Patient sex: F
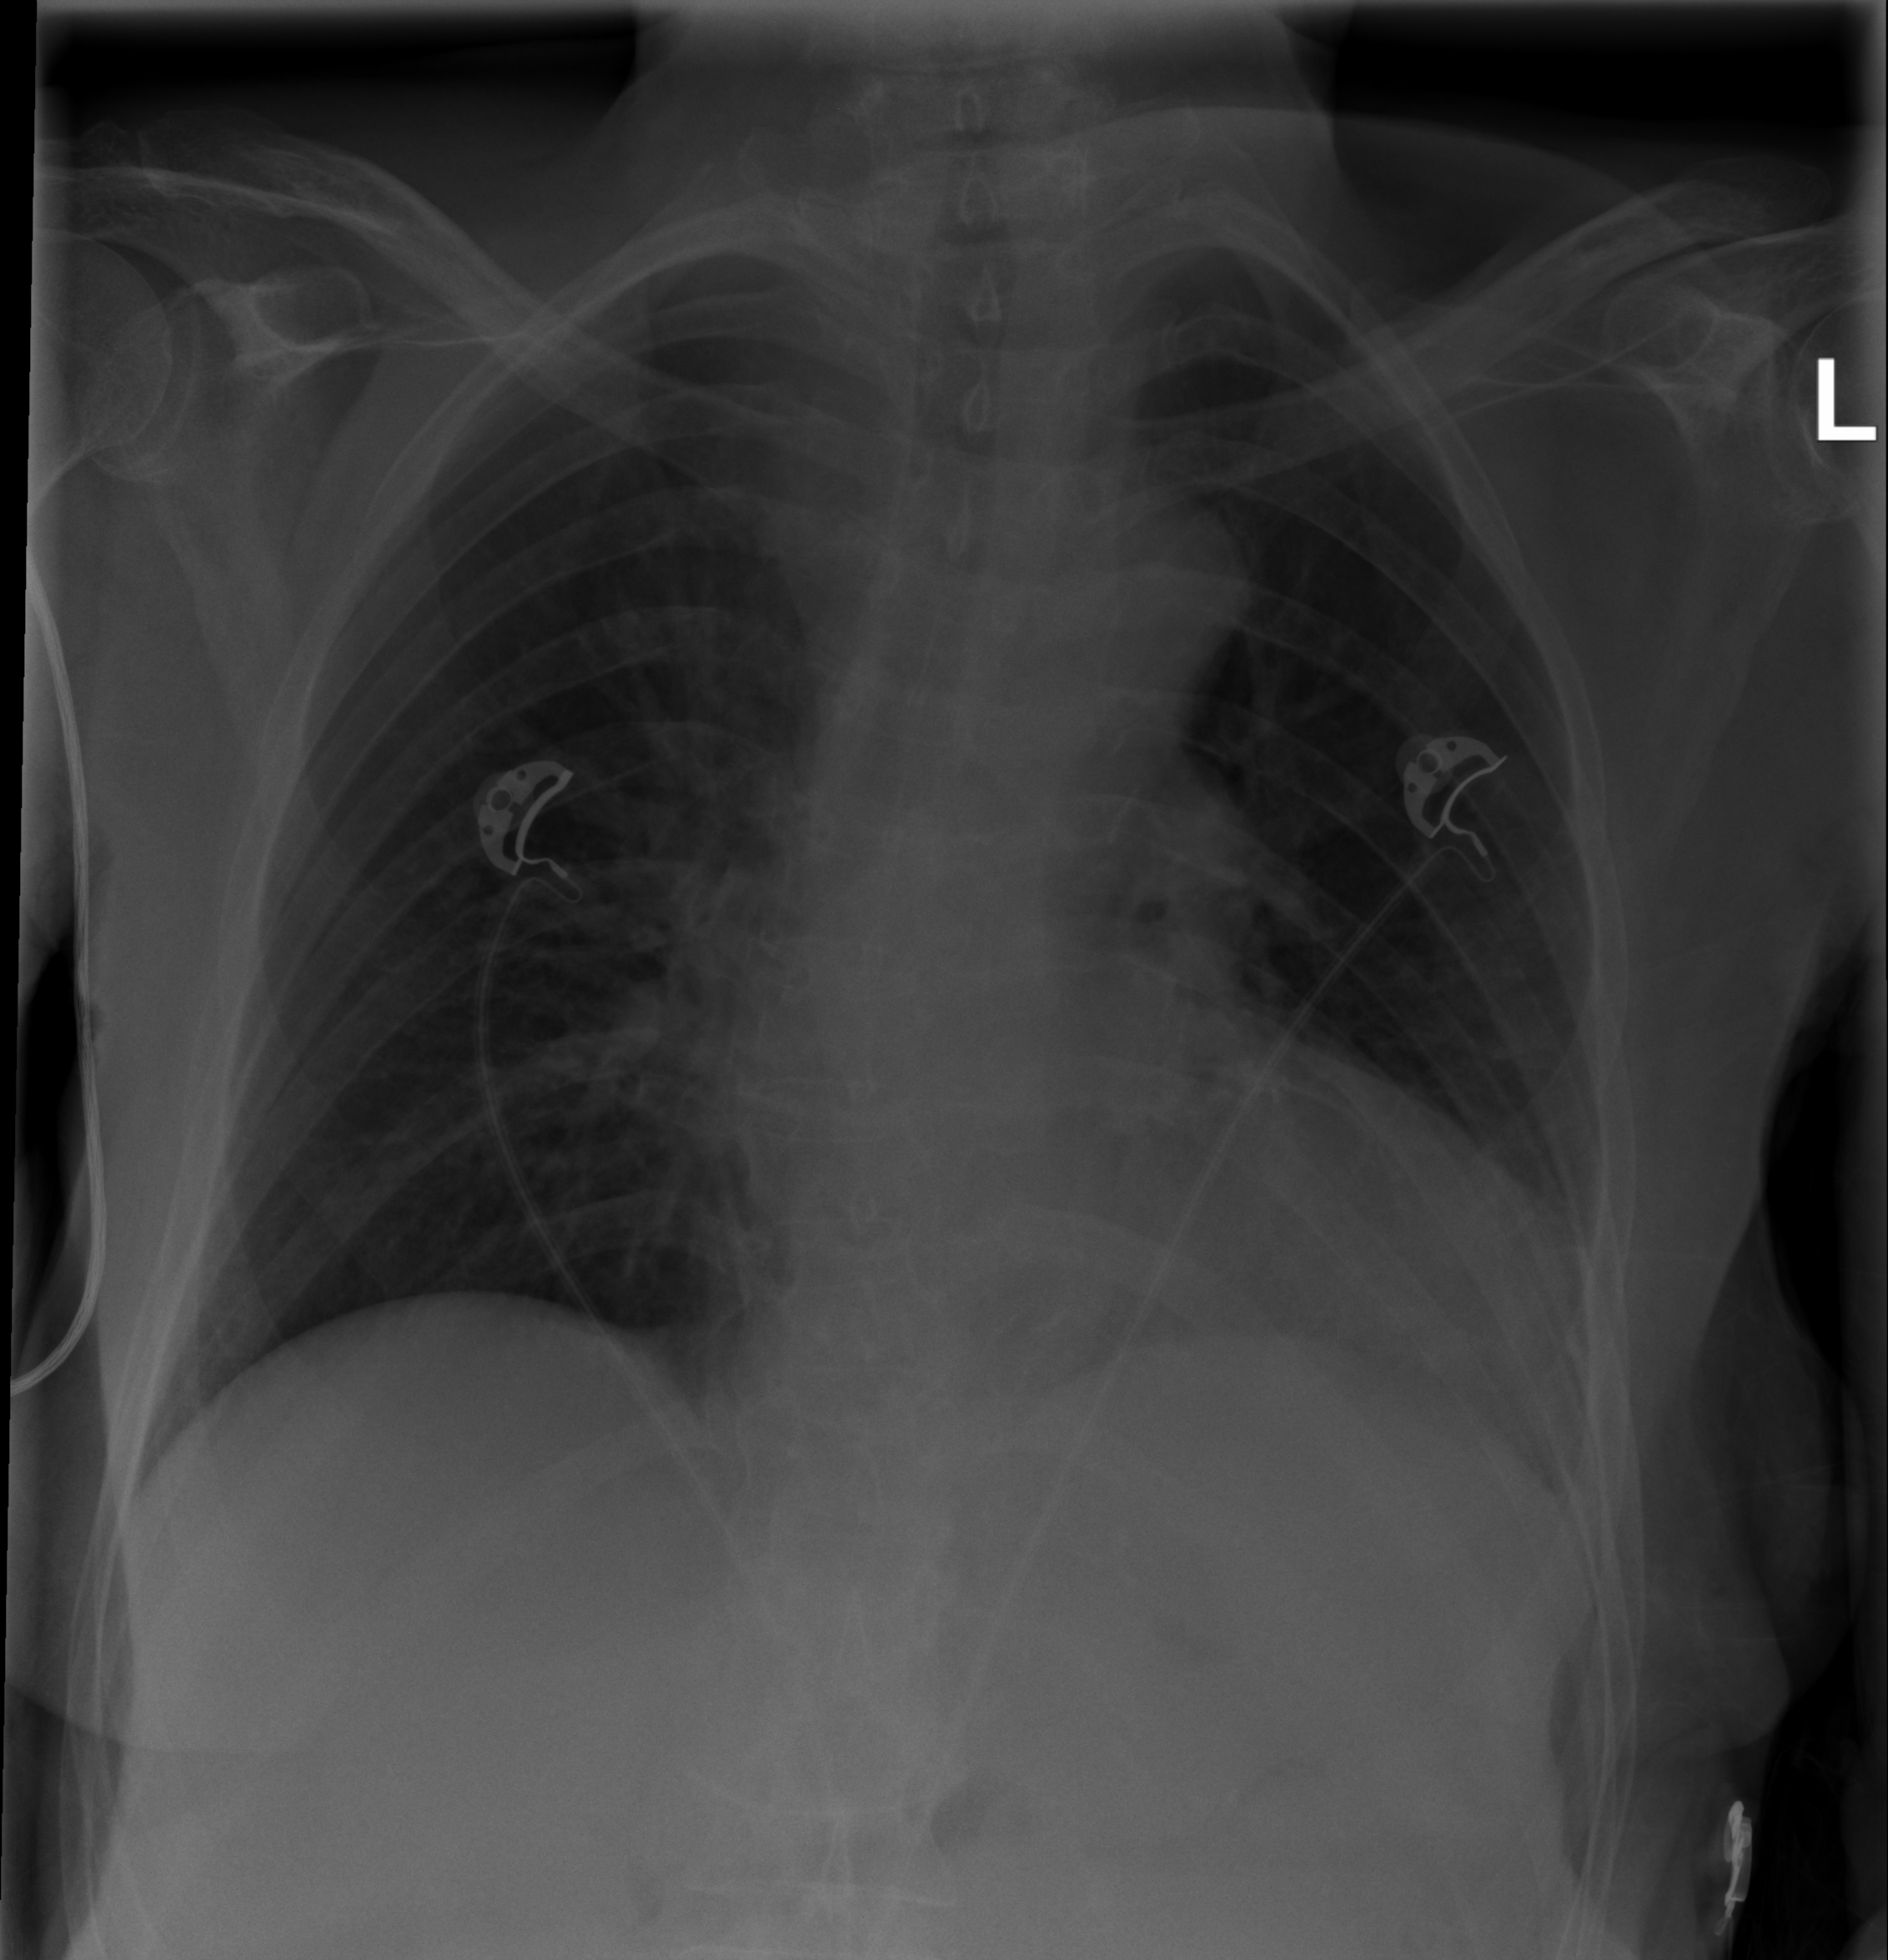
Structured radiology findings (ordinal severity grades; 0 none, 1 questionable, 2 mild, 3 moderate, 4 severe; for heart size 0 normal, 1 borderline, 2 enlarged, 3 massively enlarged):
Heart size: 1
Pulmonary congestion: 1
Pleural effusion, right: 0
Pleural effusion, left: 1
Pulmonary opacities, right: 0
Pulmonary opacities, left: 0
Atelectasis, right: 0
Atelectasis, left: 0